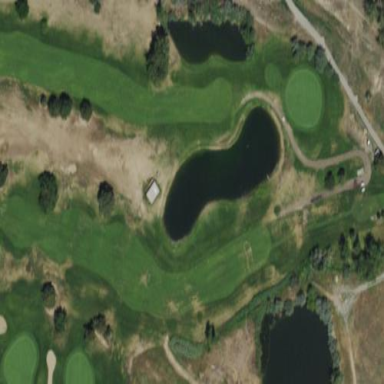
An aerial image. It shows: Scenic view of water hazard on golf course. The natural water feature adds beauty to the landscape.